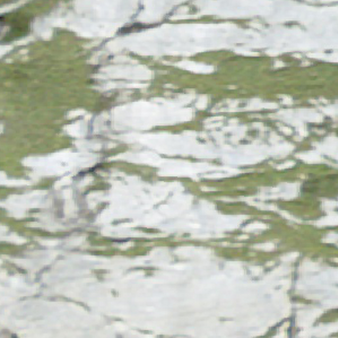
Label: other